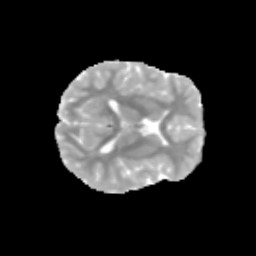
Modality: MD
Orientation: axial
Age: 10
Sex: male
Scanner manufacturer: siemens
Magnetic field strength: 3 T
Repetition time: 3.8 s
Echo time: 0.07 s